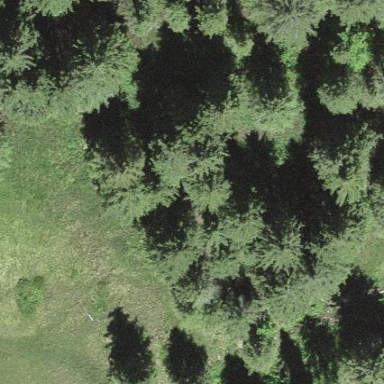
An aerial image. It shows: Forest area.